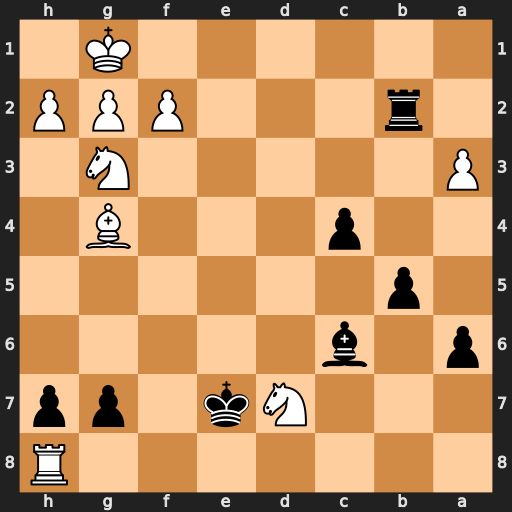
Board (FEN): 7R/3Nk1pp/p1b5/1p6/2p3B1/P5N1/1r3PPP/6K1
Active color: b
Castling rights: -
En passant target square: -
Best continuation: Rb1+ Nf1 Bxd7 Bxd7 Kxd7 Rxh7 c3